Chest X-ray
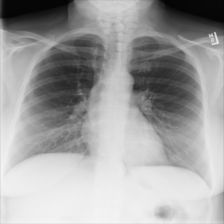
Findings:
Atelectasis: negative
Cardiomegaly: negative
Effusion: negative
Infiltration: negative
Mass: negative
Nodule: negative
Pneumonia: negative
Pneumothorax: negative
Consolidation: negative
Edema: negative
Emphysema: negative
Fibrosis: negative
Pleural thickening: negative
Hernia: negative